Question: I need all my user controls to have some similar functionality. So my user control it is as:
'''
using System.Windows.Controls;
namespace WpfApplication26
{
/// <summary>
/// Interaction logic for UserControl1.xaml
/// </summary>
public partial class UserControl1 : UserControl
{
public UserControl1()
{
InitializeComponent();
}
}
}
'''
ok now I want to make that control inherit from a base class where I have all my functionality as a result I now have something like:

I posted a picture to show you guys the error that I am getting. UserControl1 should be able to inherit from DraggableControl Since DraggableControl inherits from UserControl. I don't understand why visual studio does not let me compile that code.
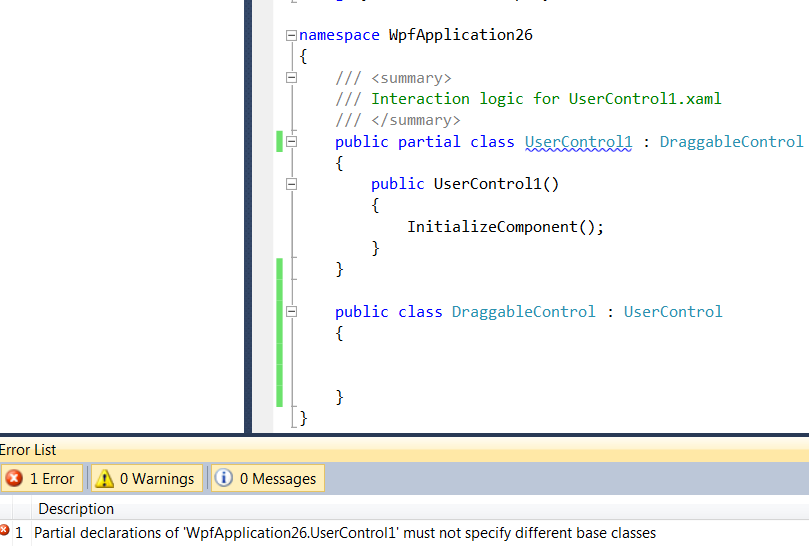
Answer: It's probably because you didn't change the XAML declaration accordingly.
Answers to <URL> may help.
However, it looks like you can't derive from a class that has XAML :-(